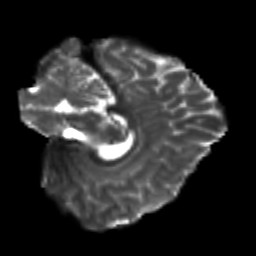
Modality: T2w
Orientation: sagittal
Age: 19
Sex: female
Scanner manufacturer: siemens
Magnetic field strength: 3 T
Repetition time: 3.5 s
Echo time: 0.113 s